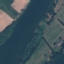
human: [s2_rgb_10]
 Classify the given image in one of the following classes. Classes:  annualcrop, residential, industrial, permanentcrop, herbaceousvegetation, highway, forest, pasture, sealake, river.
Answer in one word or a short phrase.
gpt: River